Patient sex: M
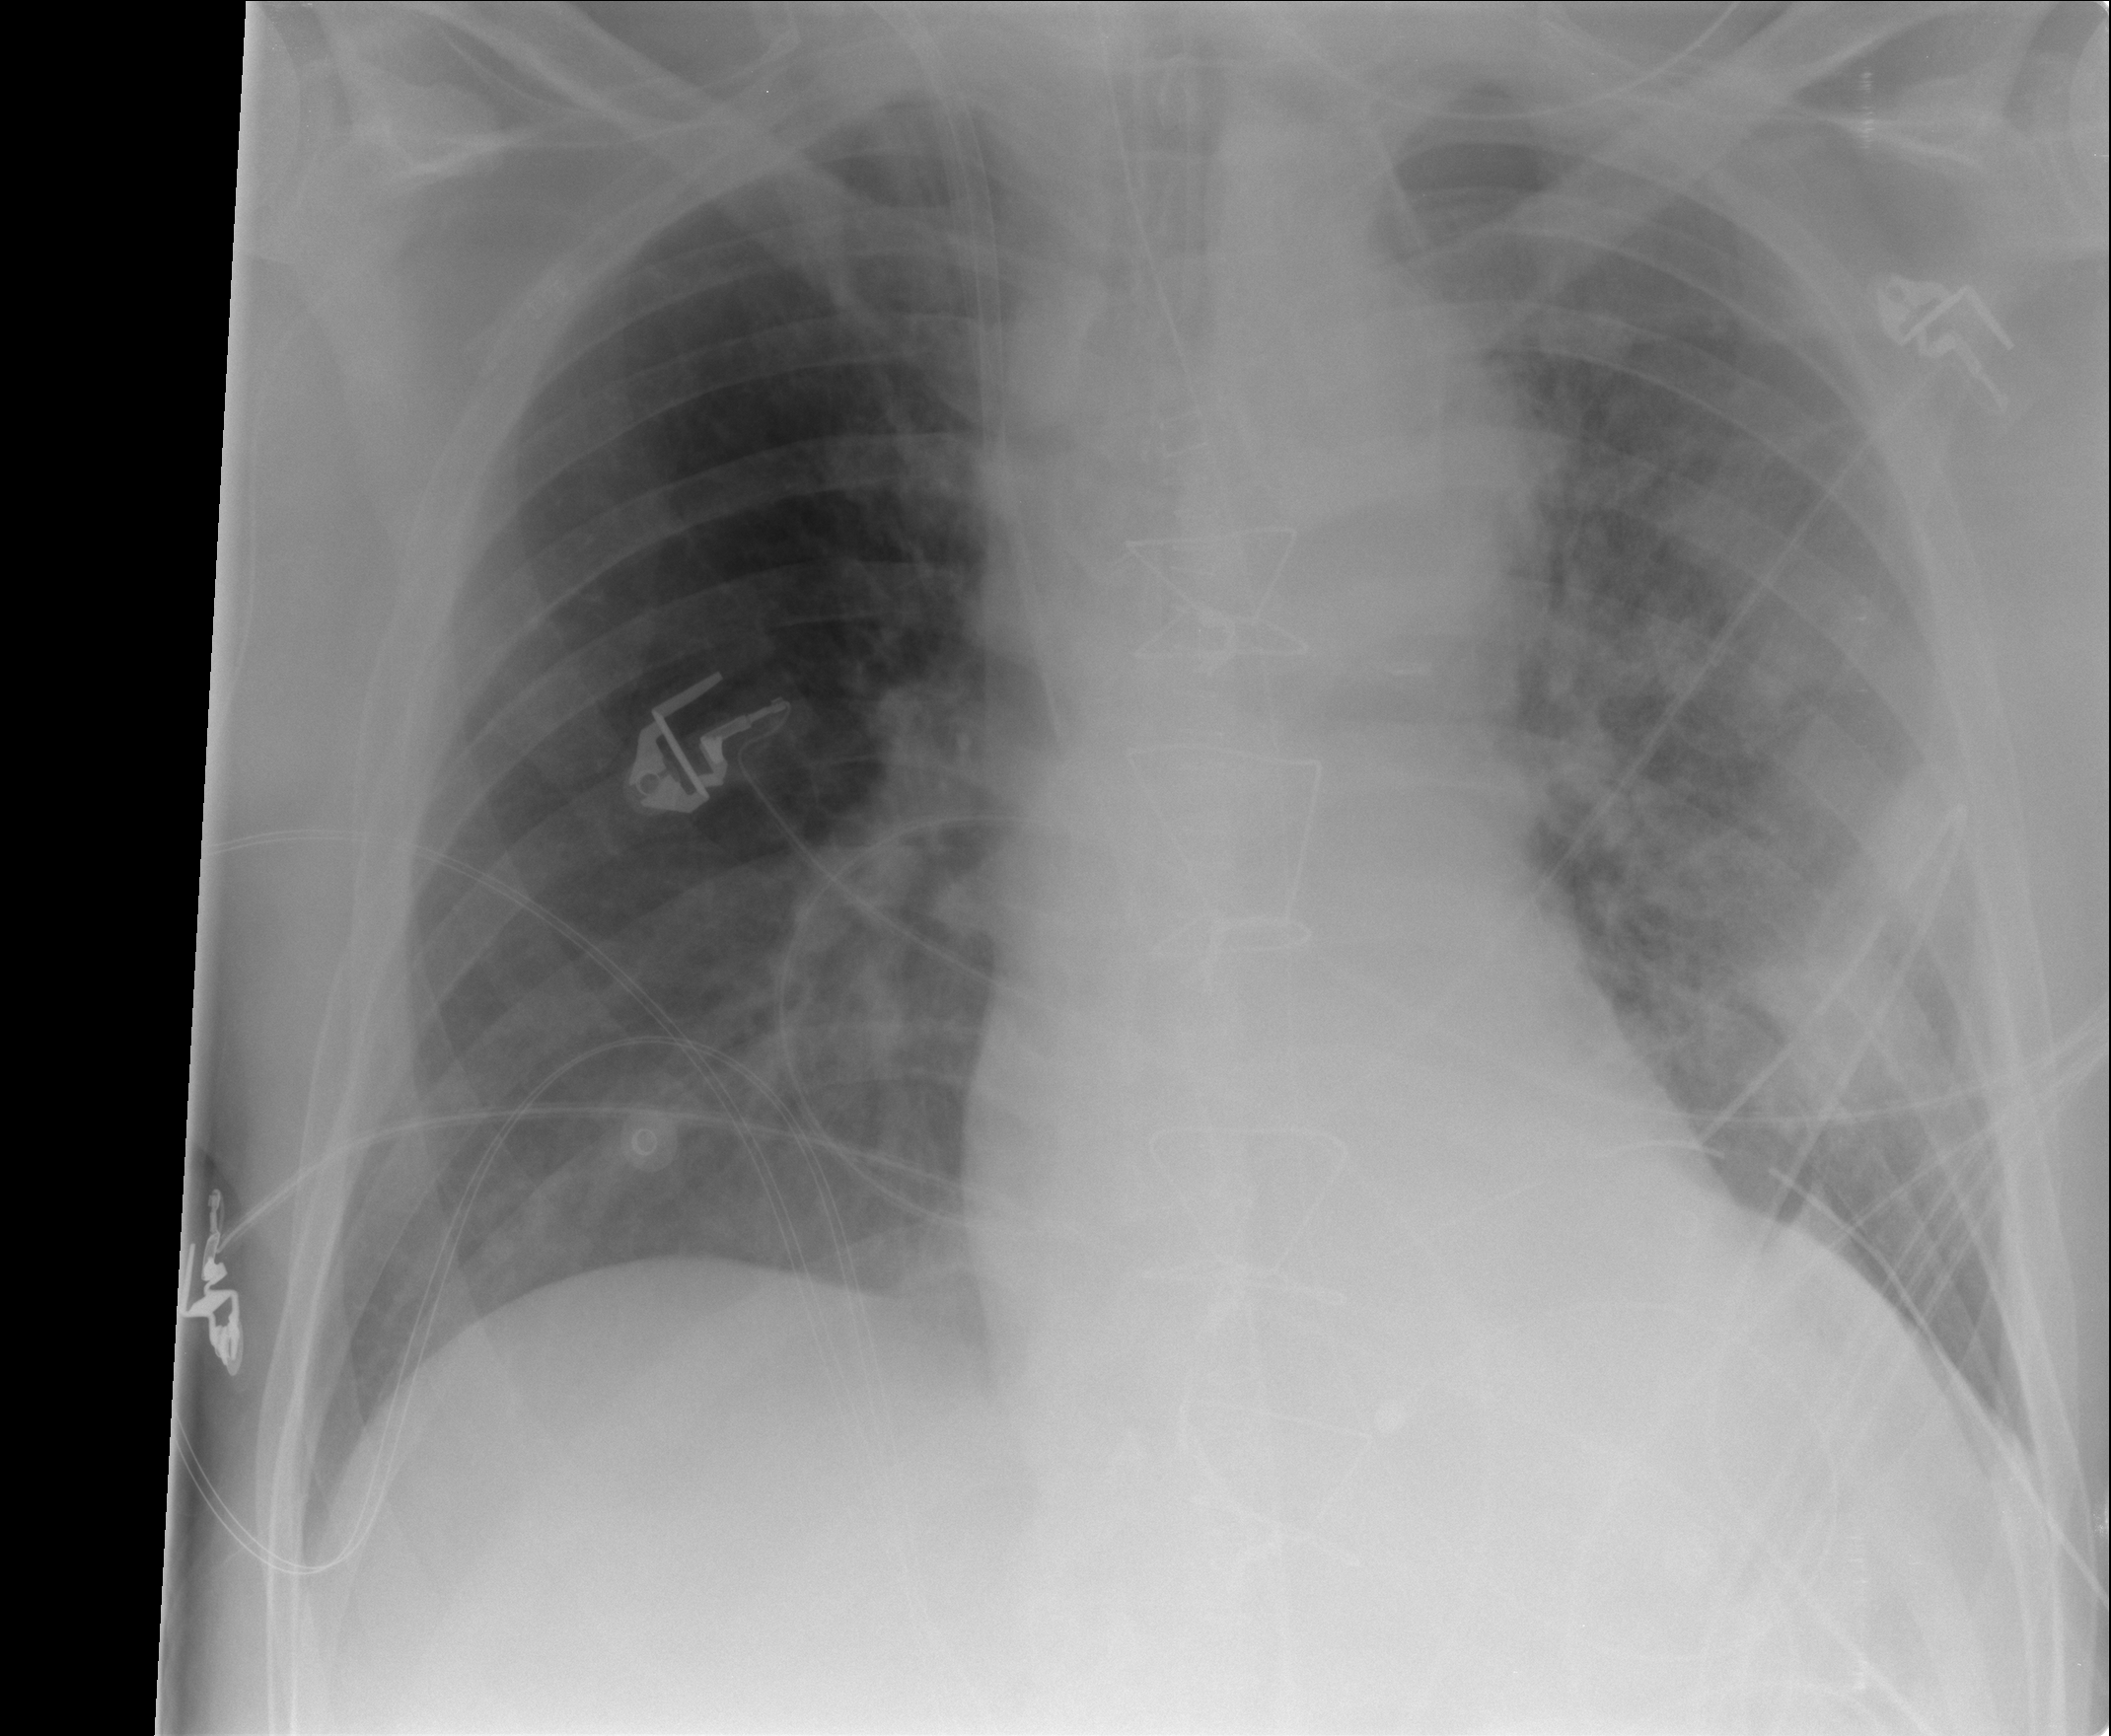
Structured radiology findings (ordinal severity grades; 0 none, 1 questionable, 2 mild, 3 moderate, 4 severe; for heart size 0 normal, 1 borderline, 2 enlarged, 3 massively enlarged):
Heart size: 0
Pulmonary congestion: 1
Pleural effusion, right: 0
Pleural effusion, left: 2
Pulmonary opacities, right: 2
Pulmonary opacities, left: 3
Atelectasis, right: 0
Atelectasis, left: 2